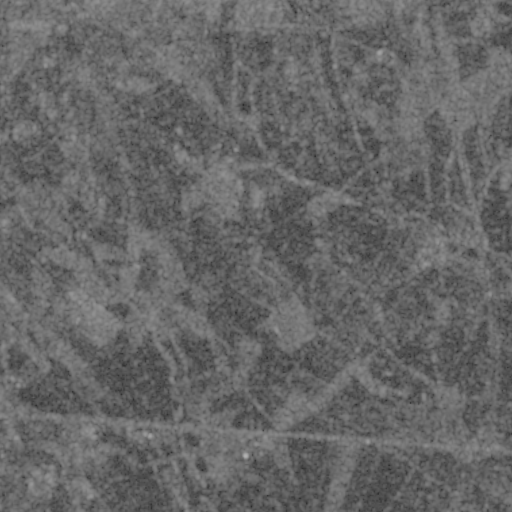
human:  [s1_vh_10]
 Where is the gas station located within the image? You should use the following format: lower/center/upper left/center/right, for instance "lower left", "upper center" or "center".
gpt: The gas station is located in the lower left of the image.
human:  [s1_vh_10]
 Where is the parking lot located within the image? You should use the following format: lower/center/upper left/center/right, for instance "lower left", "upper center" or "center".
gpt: The parking lot is located in the lower left of the image.
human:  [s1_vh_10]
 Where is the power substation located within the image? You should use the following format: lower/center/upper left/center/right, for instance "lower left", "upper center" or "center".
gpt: The power substation is located in the center right of the image.
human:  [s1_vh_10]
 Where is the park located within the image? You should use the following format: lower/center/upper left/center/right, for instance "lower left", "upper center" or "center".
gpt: There is no park in the image.

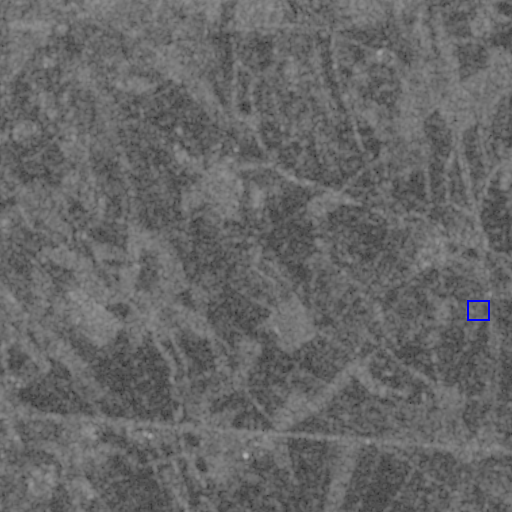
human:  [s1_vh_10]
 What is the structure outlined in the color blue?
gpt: The structure outlined in blue is a power substation.
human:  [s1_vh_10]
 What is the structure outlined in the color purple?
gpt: There is no purple outline.